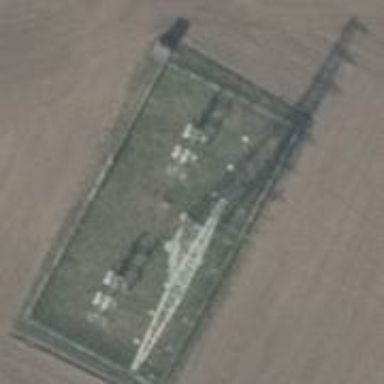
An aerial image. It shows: Lattice structure tower at the end of overhead line transition.